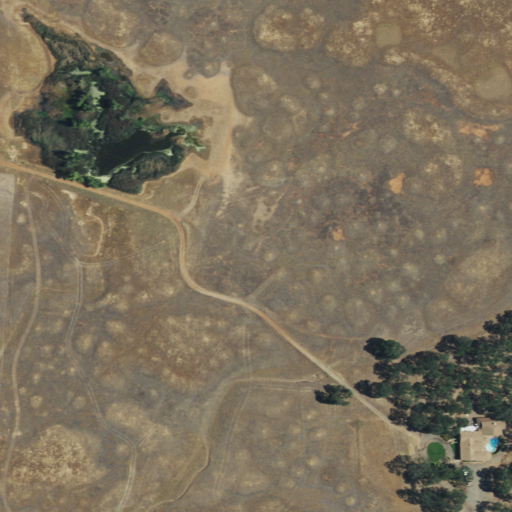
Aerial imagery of plain(s) in California named Stillwater Plains containing grassland, herbaceous wetlands, and low intensity development